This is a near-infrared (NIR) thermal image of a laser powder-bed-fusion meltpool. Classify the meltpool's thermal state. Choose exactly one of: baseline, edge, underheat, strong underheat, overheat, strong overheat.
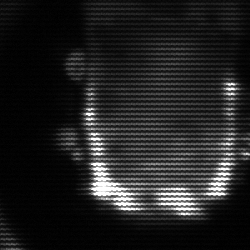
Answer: baseline